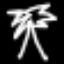
Label: palm tree